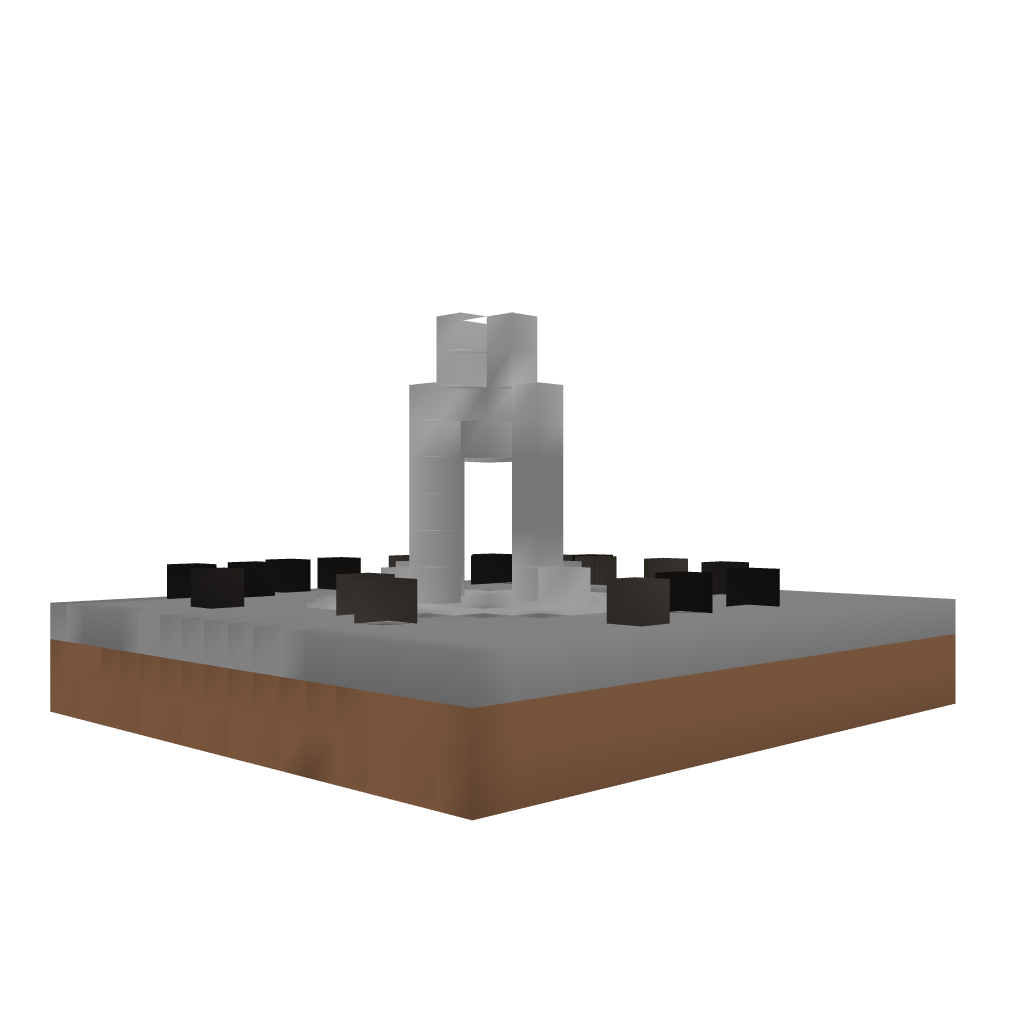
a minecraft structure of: fountain